Question: I try to use this query to get all the user from selected gym.
My problem is that the query ignoring this part: 'ual.user_id = weekUsers.user_id'
It seems like the query taking all the user ids that match the the dates I selected without checking if this users are in the gym I want to select.
In the image I put you can see that 'ual.user_id'and 'weekUsers.user_id' are not equal and still I got them in the results.
Here is my query:
'''
SELECT count(ual.user_id), FROM_DAYS(TO_DAYS(ual.time) -MOD(TO_DAYS(ual.time) -1, 7)) as weekNum,
ual.user_id, weekUsers.user_id, u.id, u.gym
FROM user_activity_log ual
LEFT OUTER JOIN user u
ON u.gym = 3
LEFT OUTER JOIN (SELECT ualWeek.user_id FROM user_activity_log ualWeek
GROUP BY FROM_DAYS(TO_DAYS(ualWeek.time) -MOD(TO_DAYS(ualWeek.time) -1, 7)), ualWeek.user_id
HAVING count(ualWeek.user_id) > 1) weekUsers
ON u.id = weekUsers.user_id
WHERE
(ual.time BETWEEN '2014-02-09' AND '2015-02-09') OR (('2014-02-09' IS NULL) OR ('2015-02-09' IS NULL))
AND ual.user_id = weekUsers.user_id
GROUP BY ual.user_id
'''

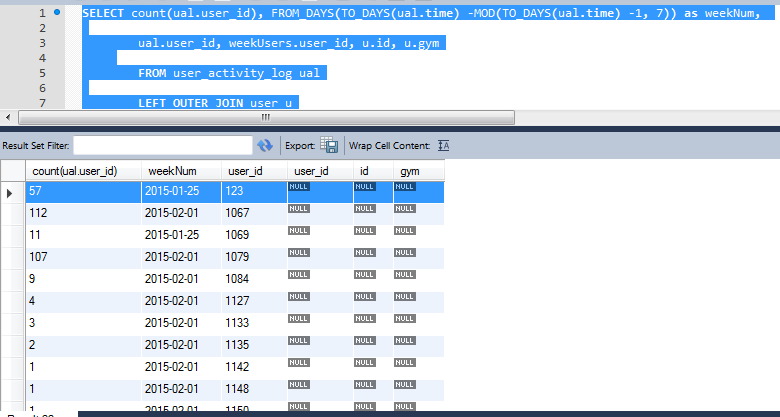
Answer: Let's interpret your '(ual.time BETWEEN '2014-02-09' AND '2015-02-09') OR (('2014-02-09' IS NULL) OR ('2015-02-09' IS NULL))' expression.
Denoting '(ual.time BETWEEN '2014-02-09' AND '2015-02-09')' as 'A' and '(('2014-02-09' IS NULL) OR ('2015-02-09' IS NULL))' as 'B' we get 'A or B'.
So we have 'A or B AND ual.user_id = weekUsers.user_id'.
Due to default operation priority it will be interpreted like 'A or (B AND ual.user_id = weekUsers.user_id)' so if 'A' is true, then the whole logical expression is true and 'ual.user_id = weekUsers.user_id' is not checked, simply ignored.
You can refer to <URL>
and <URL>
to more detail about operator precedence.